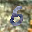
Label: 6